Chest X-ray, AP view. Patient: 6 years old, sex M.
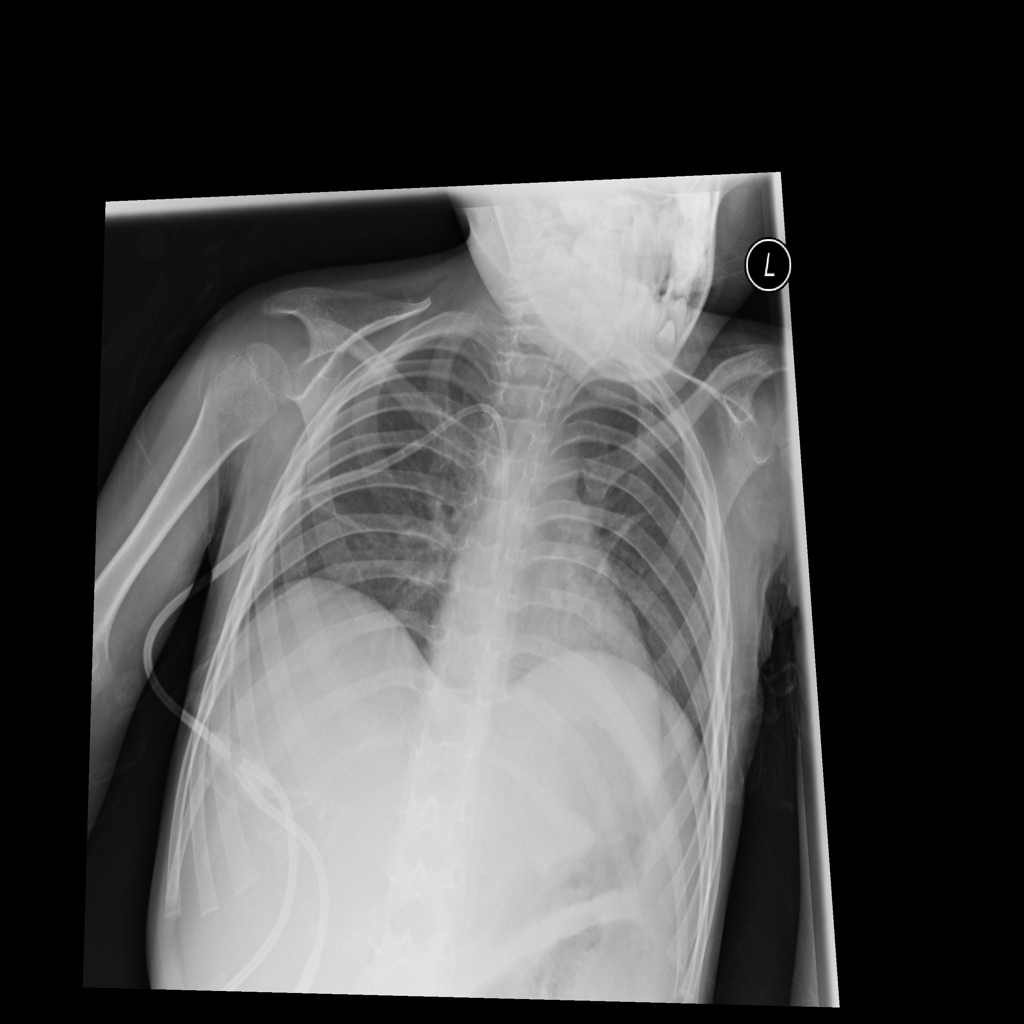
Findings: Atelectasis